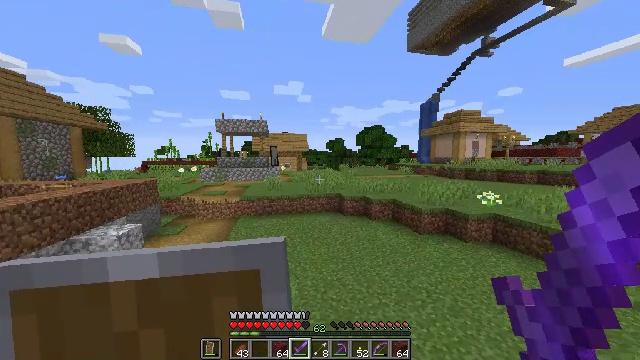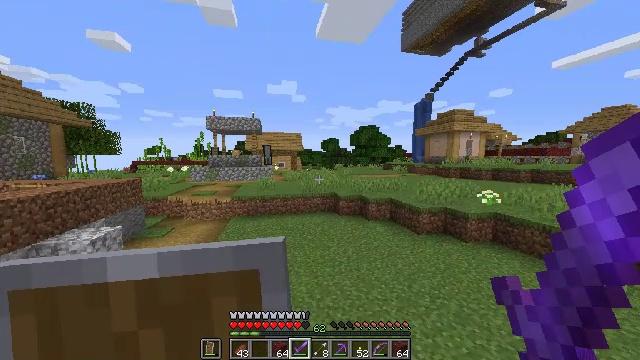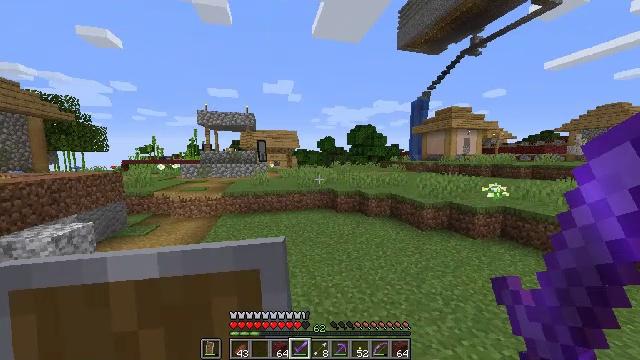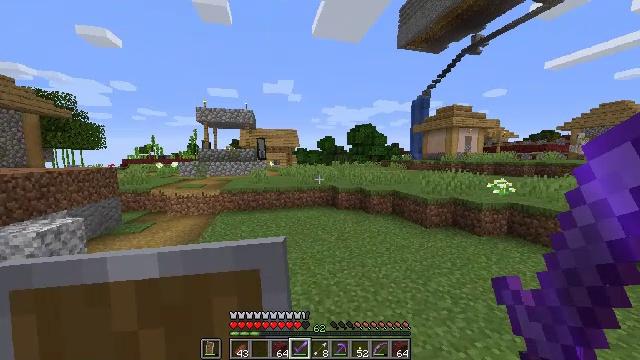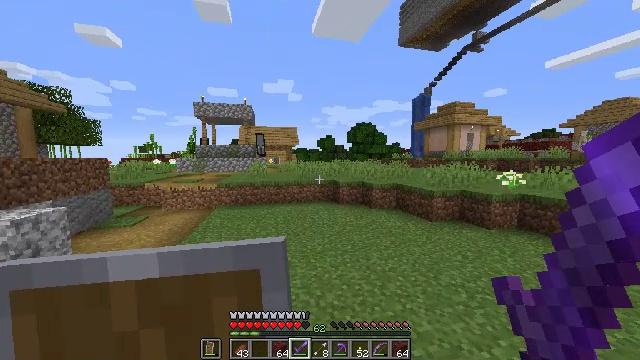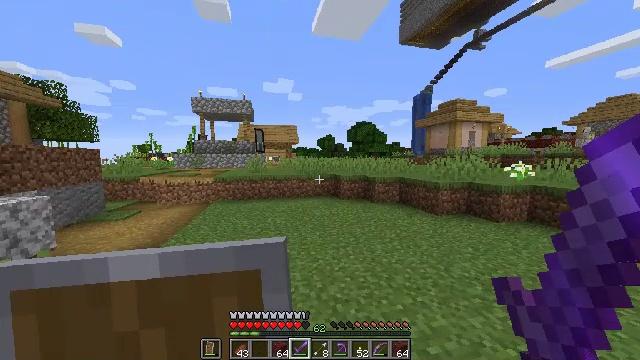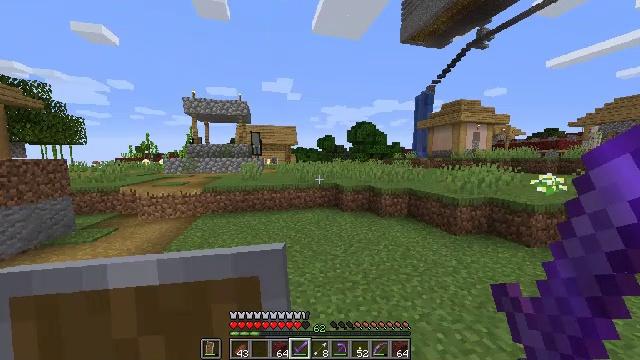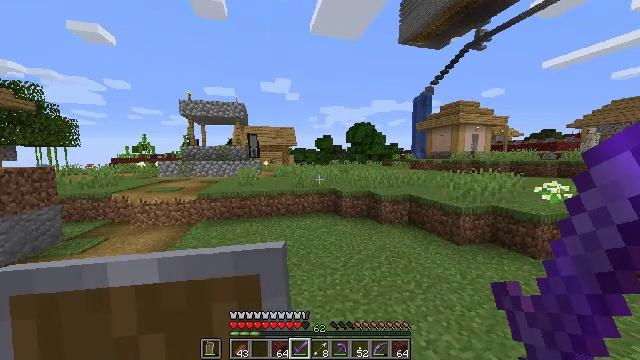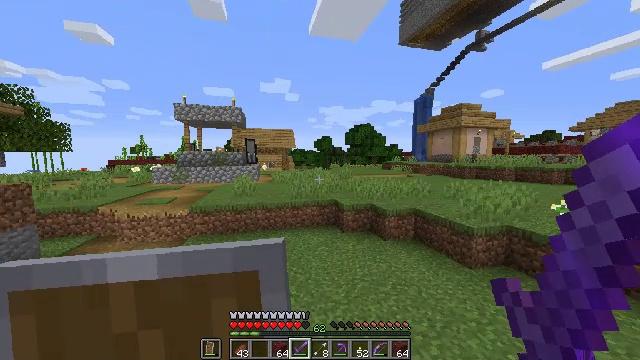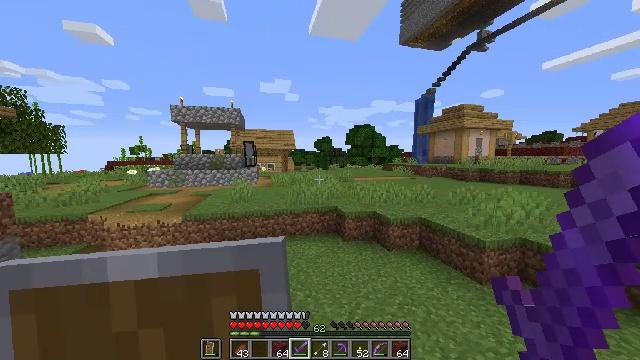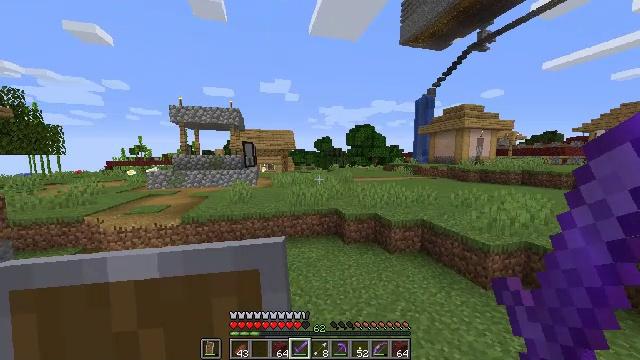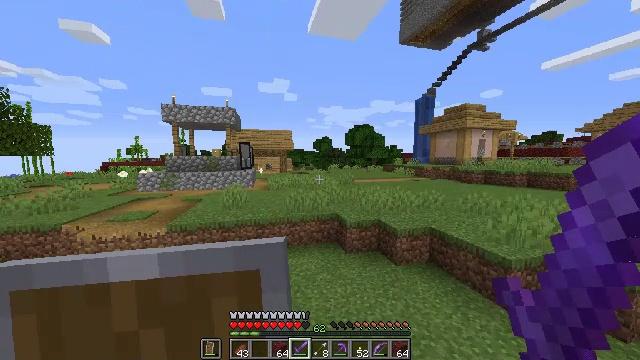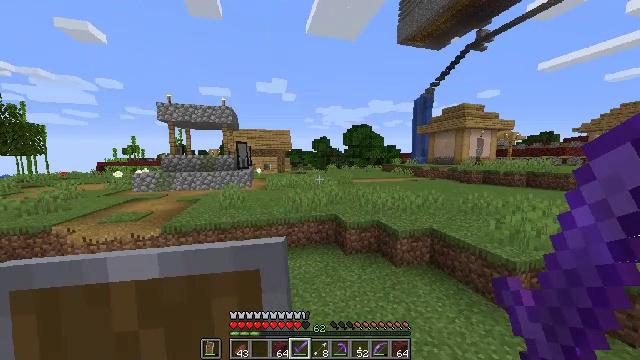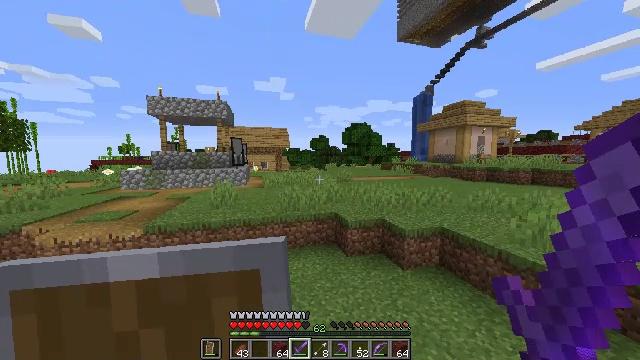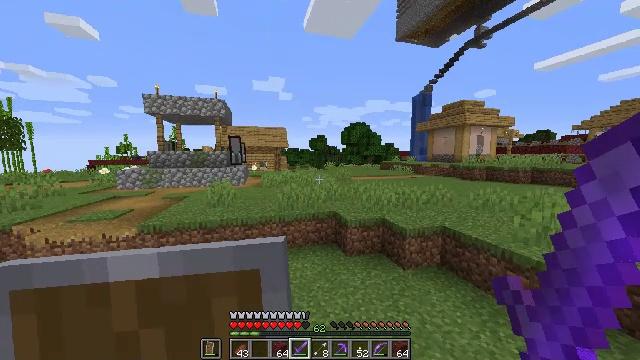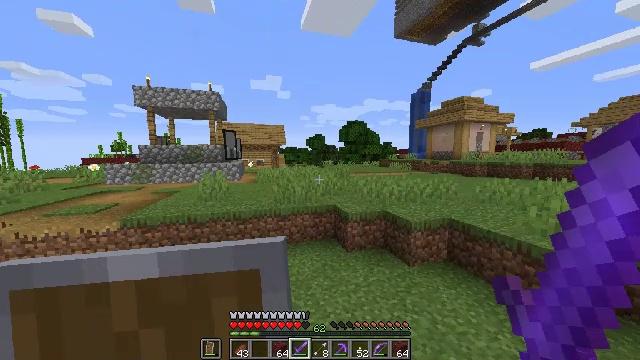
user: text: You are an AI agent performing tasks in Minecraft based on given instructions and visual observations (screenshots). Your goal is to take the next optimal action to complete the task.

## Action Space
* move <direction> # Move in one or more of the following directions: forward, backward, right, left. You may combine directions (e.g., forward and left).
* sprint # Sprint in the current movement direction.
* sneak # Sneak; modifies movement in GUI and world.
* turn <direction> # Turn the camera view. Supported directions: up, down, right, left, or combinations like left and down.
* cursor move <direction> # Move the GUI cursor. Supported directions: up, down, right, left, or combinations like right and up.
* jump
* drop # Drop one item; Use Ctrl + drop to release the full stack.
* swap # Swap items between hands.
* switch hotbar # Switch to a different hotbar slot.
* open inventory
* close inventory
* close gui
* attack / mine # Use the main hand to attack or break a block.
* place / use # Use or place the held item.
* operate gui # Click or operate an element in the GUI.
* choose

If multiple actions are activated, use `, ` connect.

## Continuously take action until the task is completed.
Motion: motion action
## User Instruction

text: Left click on the ender chest to mine.
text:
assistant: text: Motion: move forward, turn right, jump
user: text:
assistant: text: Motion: move forward, turn right, jump
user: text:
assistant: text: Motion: move forward, jump
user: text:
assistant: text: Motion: move forward, jump
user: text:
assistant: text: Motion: move forward, jump
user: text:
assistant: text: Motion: move forward, jump
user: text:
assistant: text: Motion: move forward, jump
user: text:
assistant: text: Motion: move forward, jump
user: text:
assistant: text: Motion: move forward, jump
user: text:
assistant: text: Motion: move forward
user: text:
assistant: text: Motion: move forward
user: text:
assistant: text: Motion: move forward
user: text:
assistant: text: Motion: move forward
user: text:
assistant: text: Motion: move forward
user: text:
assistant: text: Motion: move forward
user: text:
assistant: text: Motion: move forward
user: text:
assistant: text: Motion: move forward
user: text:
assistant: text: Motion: move forward
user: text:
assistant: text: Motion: move forward
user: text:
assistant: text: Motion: move forward
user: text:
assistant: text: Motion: move forward
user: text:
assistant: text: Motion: move forward
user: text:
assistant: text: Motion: move forward
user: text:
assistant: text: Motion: move forward
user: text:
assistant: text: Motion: move forward
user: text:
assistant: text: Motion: move forward
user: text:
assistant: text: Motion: move forward, jump
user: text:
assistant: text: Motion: move forward, jump
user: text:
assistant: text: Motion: move forward, jump
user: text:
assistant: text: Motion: move forward, jump